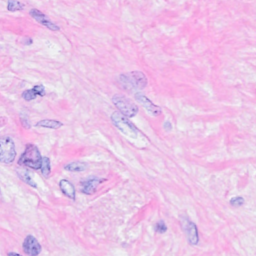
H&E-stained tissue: Breast